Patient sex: F
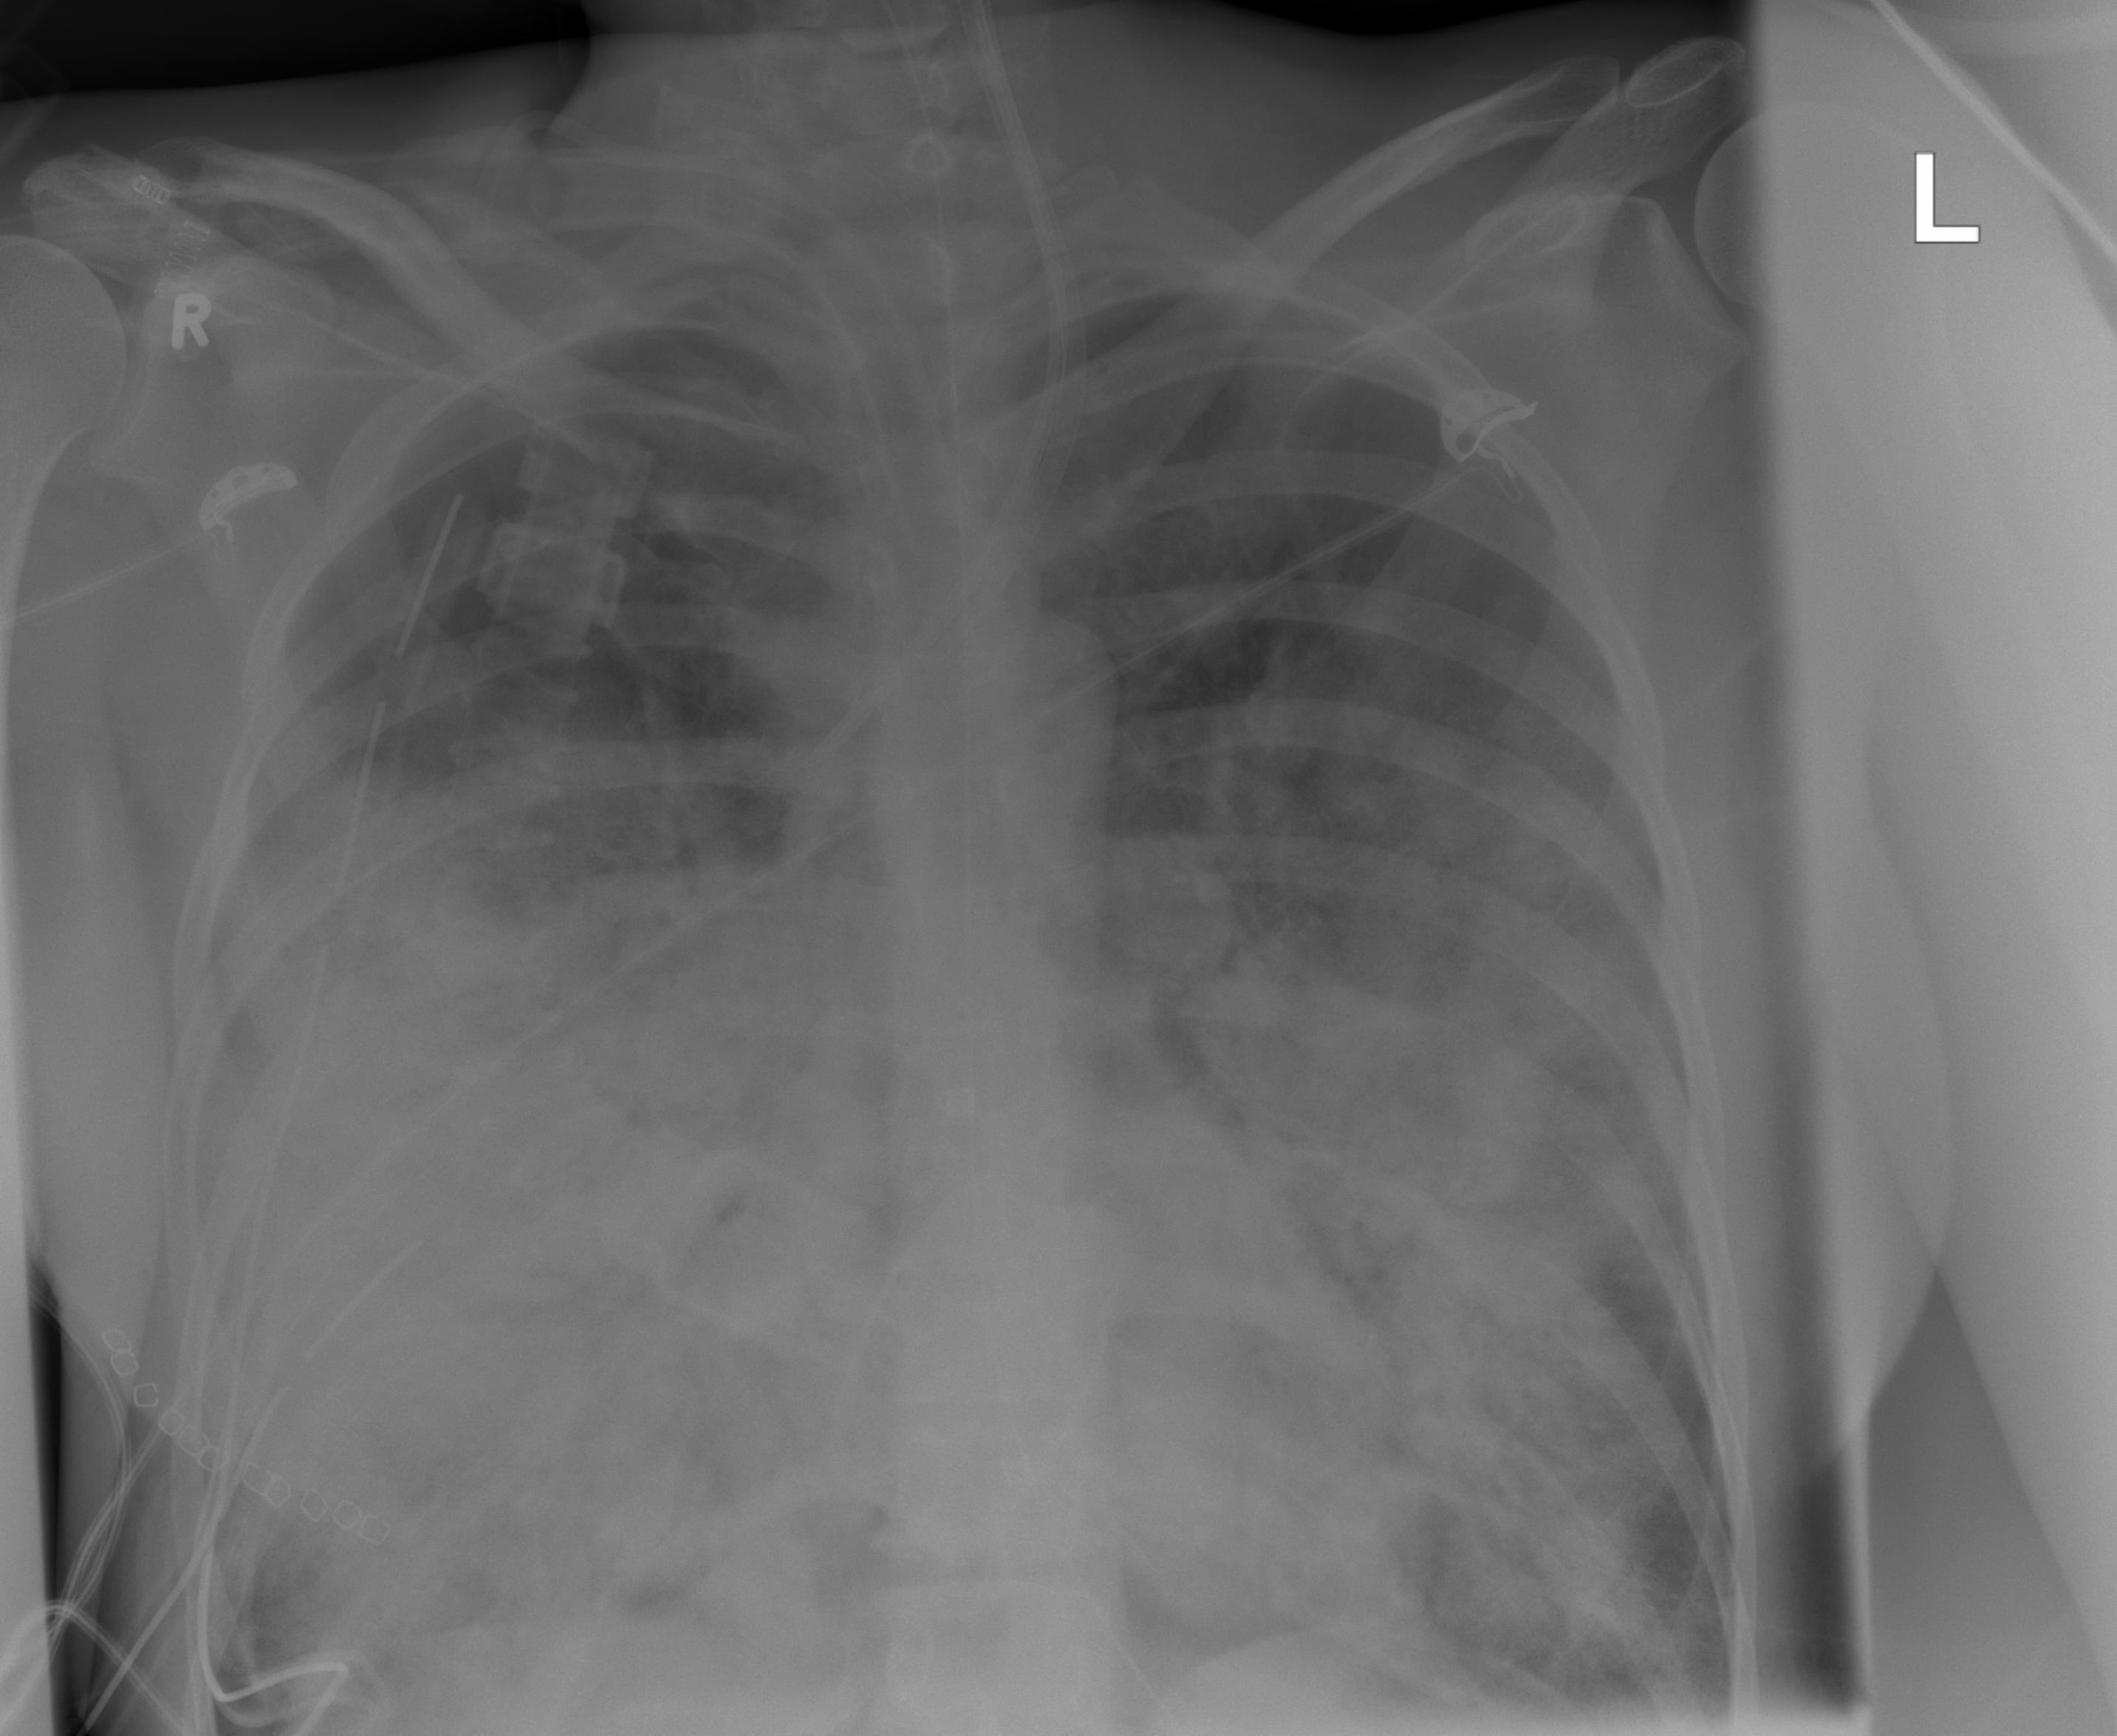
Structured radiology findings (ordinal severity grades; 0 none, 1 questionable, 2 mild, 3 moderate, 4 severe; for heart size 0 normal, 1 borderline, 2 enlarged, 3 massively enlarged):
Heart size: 0
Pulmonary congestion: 0
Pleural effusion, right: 0
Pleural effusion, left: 0
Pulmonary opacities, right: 4
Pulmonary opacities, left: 4
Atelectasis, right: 3
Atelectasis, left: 3